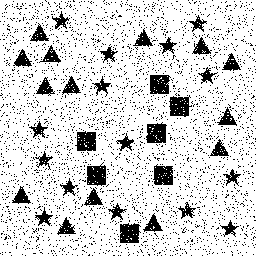
Squares: 7
Triangles: 14
Stars: 15
Total shapes: 36